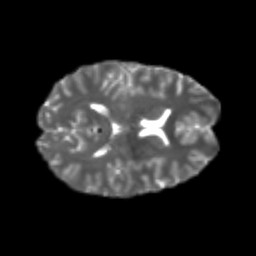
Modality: T2w
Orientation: axial
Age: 22
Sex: female
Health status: healthy
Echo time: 0.074 s